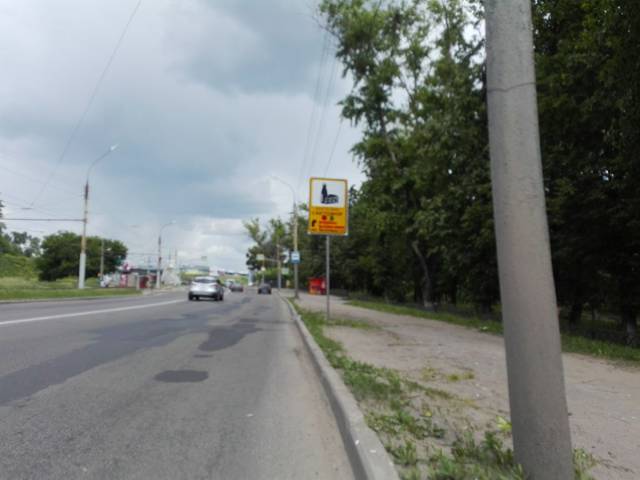
Region: Russia
Coordinates: 52.923, 36.019